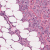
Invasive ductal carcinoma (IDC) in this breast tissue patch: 1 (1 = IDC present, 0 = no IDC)